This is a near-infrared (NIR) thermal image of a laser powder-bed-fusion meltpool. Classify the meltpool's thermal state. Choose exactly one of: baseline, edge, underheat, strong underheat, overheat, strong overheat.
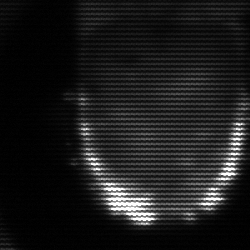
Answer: baseline